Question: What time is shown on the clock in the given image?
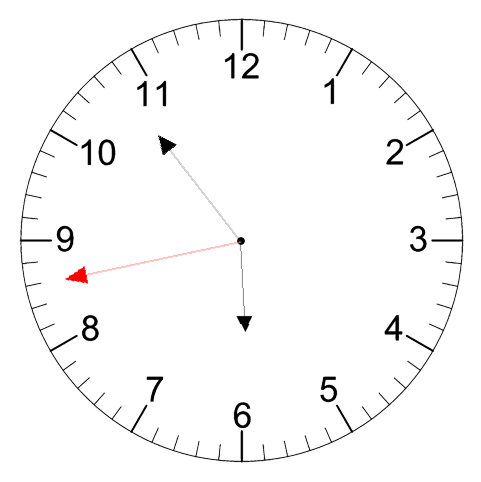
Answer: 05:53:43